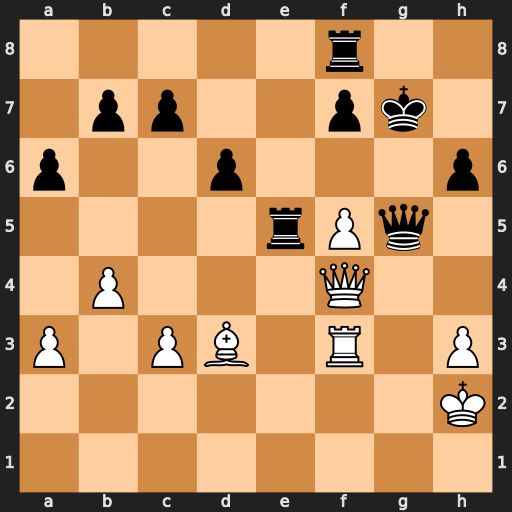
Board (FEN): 5r2/1pp2pk1/p2p3p/4rPq1/1P3Q2/P1PB1R1P/7K/8
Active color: w
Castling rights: -
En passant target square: -
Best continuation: Rg3 Kf6 Rxg5